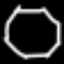
Label: octagon